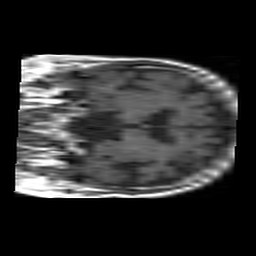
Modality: T1w
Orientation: coronal
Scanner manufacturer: philips
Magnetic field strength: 1.5 T
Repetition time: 0.5153 s
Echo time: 0.011 s